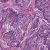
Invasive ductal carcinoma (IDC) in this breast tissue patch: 1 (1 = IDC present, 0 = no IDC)